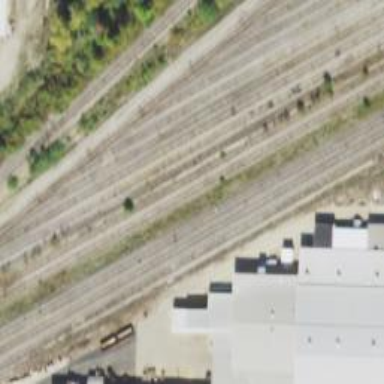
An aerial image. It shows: Railway yard.